Question: Here is a popover controller of the ipad.

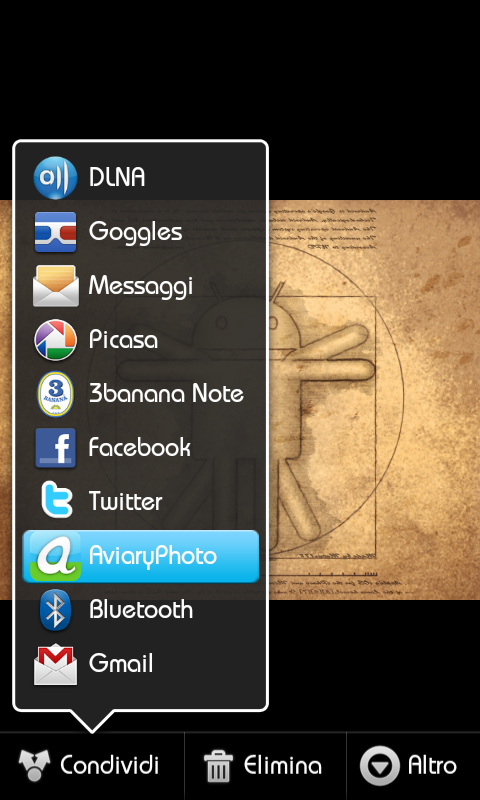
Answer: You can use this 3D QuickAction

This is an open source project. You can get it here: <URL>